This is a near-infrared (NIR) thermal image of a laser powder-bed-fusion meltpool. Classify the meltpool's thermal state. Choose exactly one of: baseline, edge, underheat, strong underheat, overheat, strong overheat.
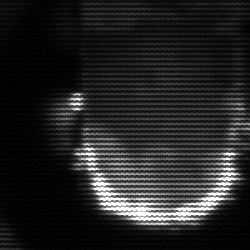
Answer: baseline